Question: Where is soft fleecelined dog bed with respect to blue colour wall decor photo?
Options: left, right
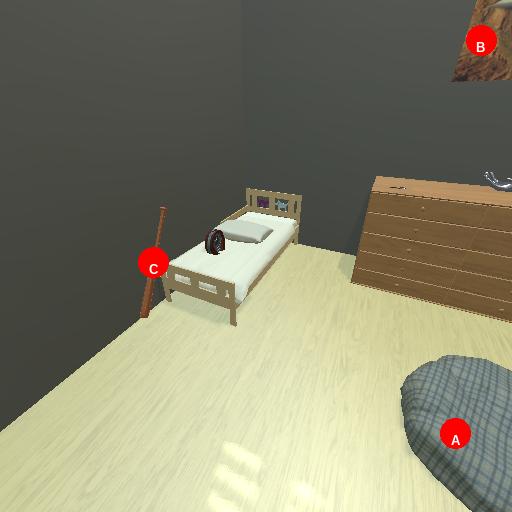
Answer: left